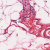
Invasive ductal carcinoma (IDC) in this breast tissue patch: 0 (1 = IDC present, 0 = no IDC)